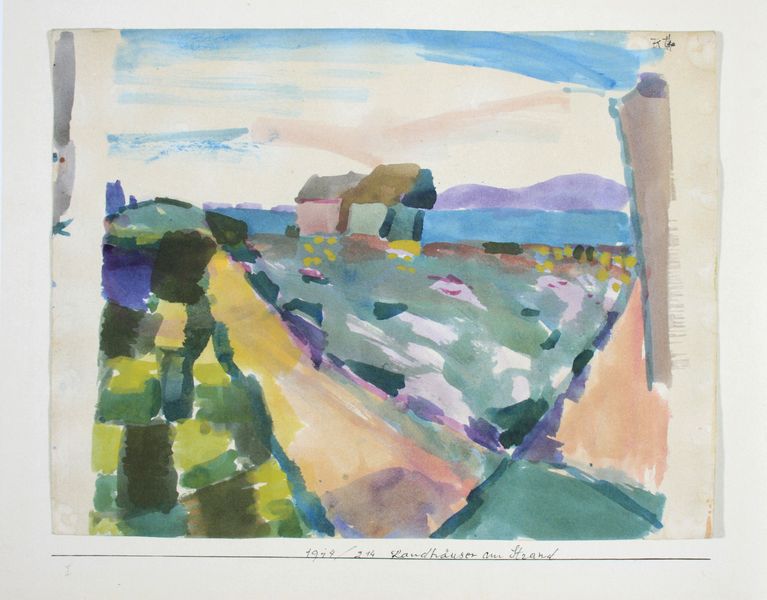
Titel: Landhäuser am Strand, 1914, 214
Künstler: Paul Klee
Standort: Bern
Institution: Zentrum Paul Klee
Schlagwörter: baum, blau, gemälde, himmel, meer, wasser, weiß, wolken, aquarell, bäume, dreieck, gelb, grün, kubismus, landschaft, ocker, sand, see, braun, bunt, fenster, pastell, schwarz, strasse, türkis, ausblick, dach, haus, rot, weg, wiese, wolke, beige, expressionismus, malerei, naive malerei, rahmen, feld, felder, horizont, häuser, hügel, natur, weite, hütte, wiesen, land, gold, pflanzen, rosa, garten, hellblau, himmelblau, aussicht, schrift, strand, fassade, moderne, acker, abstrakt, berge, farben, gebirge, modern, dorf, dächer, dunkelgrün, farbe, hellgrün, lila, violett, landschaftsmalerei, datum, gemaälde, pastellfarben, panorama, punkte, wände, tusche, wasserfarben, draufsicht, farbflächen, titel, beschriftung, quadrate, karte, mauern, landhaus, klee, handschrift, kandinsky, schopf, fran marc, eeg, iolett, 1949, bu t